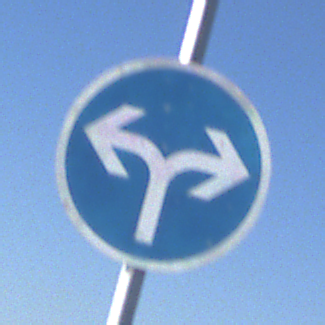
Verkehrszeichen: VorgeschriebeneFahrtrichtungRechtsOderLinks
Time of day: MorningAfternoon
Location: Outdoor (Nature)
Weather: PartlyCloudy
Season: NotSpecified
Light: Natural